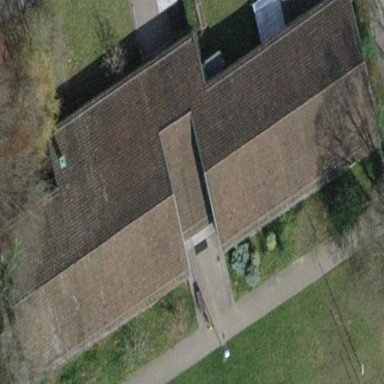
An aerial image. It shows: Sports hall suitable for multiple sports activities.